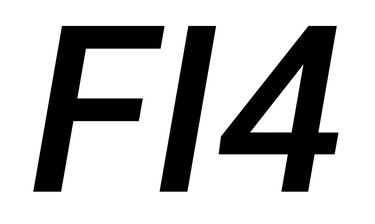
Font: Roboto-Italic_Medium_Italic